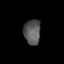
Tissue: prostate
Cell type: T cells
Senescence score: 0.3227
Nuclear area (px): 414
Mean DAPI intensity: 87.077